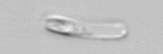
Label: Guinardia_striata